Question: I am using WooCommerce Print Invoices & Packing Lists Plugin. I want to add some custom field values in the order invoice. But the fields are not loading properly.
'''
add_action('wc_pip_after_body', 'dvsi_invoice_footer');
function dvsi_invoice_footer ($order_id) {
$order = new WC_Order( $order_id );
echo '<h4>'.__('Name: ').'</strong> ' . $order->billing_first_name . '</h4>';
echo '<h4>'.__('Note: ').'</strong> ' . get_post_meta( $order->id, 'public_details_new', true ) . '</h4>';
?>
<h4 style="margin-bottom:0px;">Important:</h4>
<p>If you have purchased Domain, Hosting, SSL certificate or any other service that has an Expiry date then please contact us 10 days before prior to the Expiry date so we can renew or repurchase it on time.<p>
<h4 style="margin-bottom:0px;">Contact Details</h4>
<p><strong>Office: </strong>AL-Hafeez Heights Gulberg III, Lahore<p>
<p><strong>Mobile: </strong><PHONE><p>
<p><strong>Email: </strong>contact@devsol.pk<p>
<?php
}
'''
The output didnot load my custom field values and display blank. It only load html values.

Here is the link of the available plugin hooks: <URL>
Any help please?
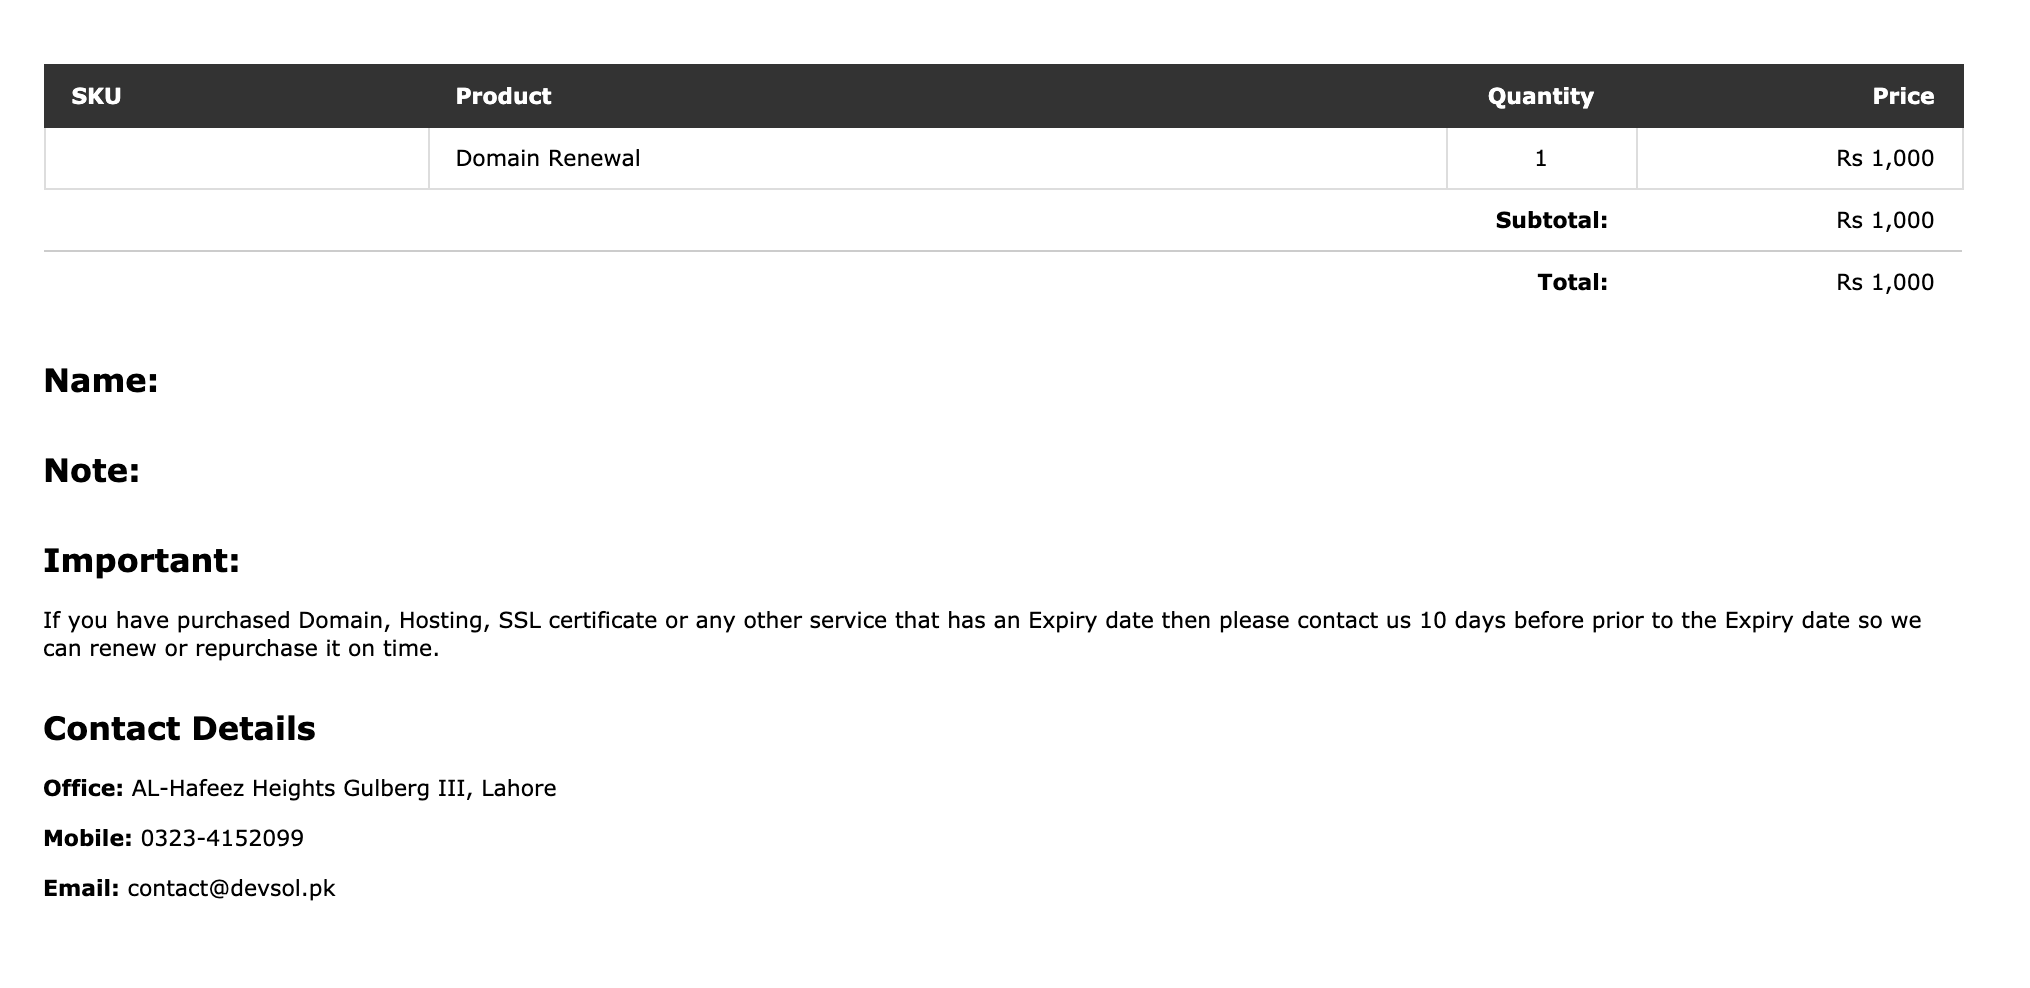
Answer: There is no '$order_id' argument for <URL> hook, but the following arguments are available: '$type', '$action', '$document' and '$order'.
So you can use it this way in your code 'public_details_new':
'''
add_action('wc_pip_after_body', 'dvsi_invoice_footer', 90, 4 );
function dvsi_invoice_footer ( $type, $action, $document, $order ) {
echo '<h4>'.__('Name: ').'</strong> ' . $order->get_billing_first_name() . '</h4>';
echo '<h4>'.__('Note: ').'</strong> ' . $order->get_meta( 'public_details_new' ) . '</h4>';
echo '<h4 style="margin-bottom:0px;">'.__('Important: ').'</h4>
<p>'.__('If you have purchased Domain, Hosting, SSL certificate or any other service that has an Expiry date then please contact us 10 days before prior to the Expiry date so we can renew or repurchase it on time.').'<p>';
echo '<h4 style="margin-bottom:0px;">'.__('Contact Details: ').'</h4>
<p><strong>Office: </strong>'.__('AL-Hafeez Heights Gulberg III, Lahore').'<p>
<p><strong>Mobile: </strong>'.__('<PHONE>').'<p>
<p><strong>Email: </strong>'.__('contact@devsol.pk').'<p>';
}
'''
It should better work.
As @helgatheviking said 'WC_Order' Object properties are not anymore accessible since Woocommerce 3, and you need to use <URL> instead.